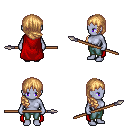
a pixel art fantasy rpg character, female body template, dark elf, purple skin, red cape, teal pants, light blonde right-swept hairstyle, spear, four views (front, back, left, right), 2x2 character sprite sheet, small pixel art, hard edges, no anti-aliasing